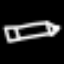
Label: pencil